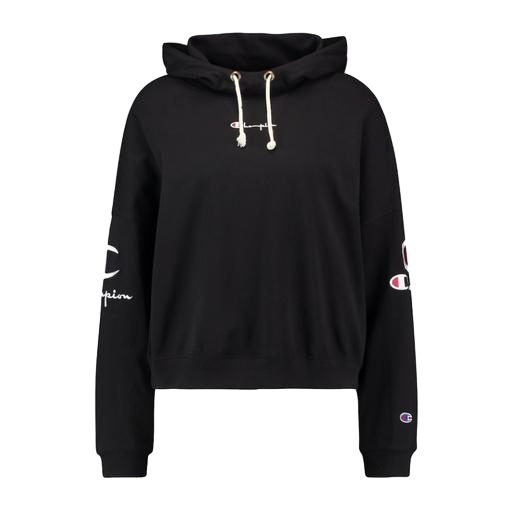
long sleeved hoodie, black sweatshirt, dark hoodie, white background